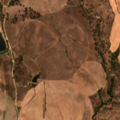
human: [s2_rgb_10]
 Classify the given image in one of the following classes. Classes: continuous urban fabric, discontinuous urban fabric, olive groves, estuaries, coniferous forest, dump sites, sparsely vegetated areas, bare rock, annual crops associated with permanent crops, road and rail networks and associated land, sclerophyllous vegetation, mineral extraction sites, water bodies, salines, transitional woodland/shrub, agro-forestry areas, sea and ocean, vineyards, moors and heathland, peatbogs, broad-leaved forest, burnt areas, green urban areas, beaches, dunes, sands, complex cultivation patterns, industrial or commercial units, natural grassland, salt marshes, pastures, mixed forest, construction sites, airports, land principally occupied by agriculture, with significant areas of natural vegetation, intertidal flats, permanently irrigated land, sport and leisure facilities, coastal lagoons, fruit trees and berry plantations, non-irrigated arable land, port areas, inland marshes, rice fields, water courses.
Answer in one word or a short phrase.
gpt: permanently irrigated land, agro-forestry areas